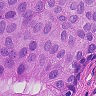
Metastatic tissue present: yes